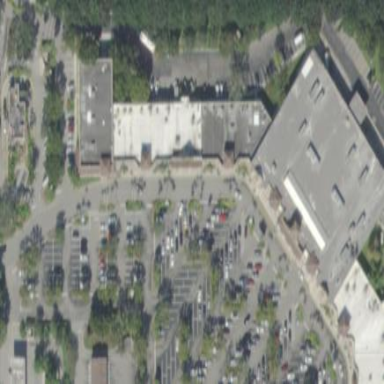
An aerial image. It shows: Commercial building.